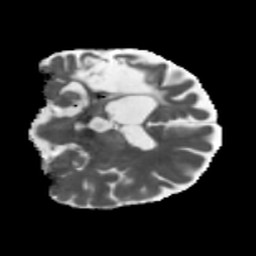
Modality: MD
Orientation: coronal
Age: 46
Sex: male
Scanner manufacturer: siemens
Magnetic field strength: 3 T
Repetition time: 5.47 s
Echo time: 0.0854 s